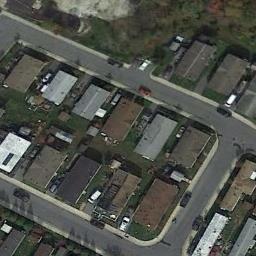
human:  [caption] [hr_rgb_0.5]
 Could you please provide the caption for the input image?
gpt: The mobile home park has some neatly arranged mobile homes on the grass and some roads go through the mobile home park .

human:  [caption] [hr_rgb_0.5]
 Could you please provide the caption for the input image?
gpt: There are several trees around the mobile home community .

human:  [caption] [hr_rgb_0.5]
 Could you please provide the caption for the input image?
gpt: The mobile home park is on the grass next to the artery .

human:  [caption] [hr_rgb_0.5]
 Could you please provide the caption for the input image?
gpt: Many buildings are in the mobile home park .

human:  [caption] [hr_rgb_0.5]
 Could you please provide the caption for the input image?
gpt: There are some brown buildings in the mobile home park .